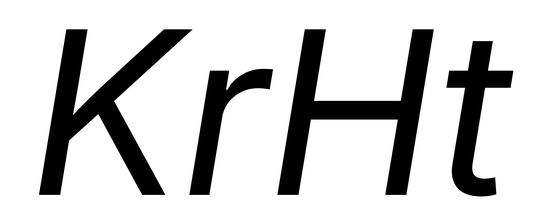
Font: Inter-Italic_Italic